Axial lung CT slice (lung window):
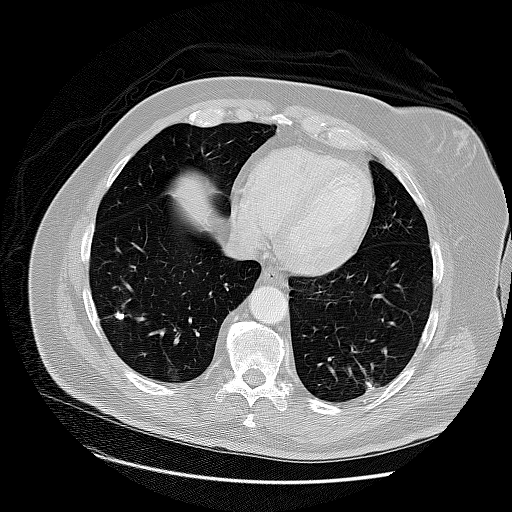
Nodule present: yes
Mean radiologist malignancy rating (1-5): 1.5